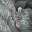
Label: 4